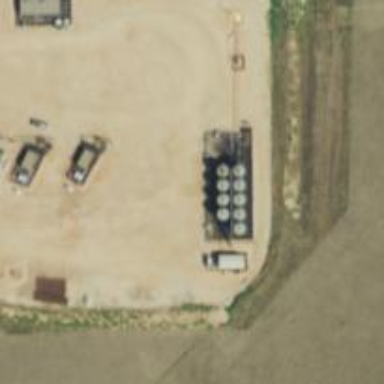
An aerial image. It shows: Storage tank with man-made structure.